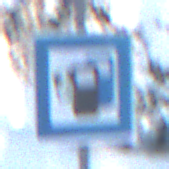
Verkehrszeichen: LadestationFuerElektrofahrzeuge
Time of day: MorningAfternoon
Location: Outdoor (Nature)
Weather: Clear
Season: Winter
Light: Natural